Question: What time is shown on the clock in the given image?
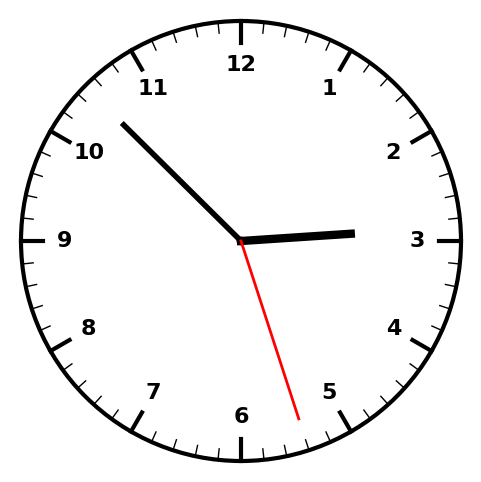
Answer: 02:52:27